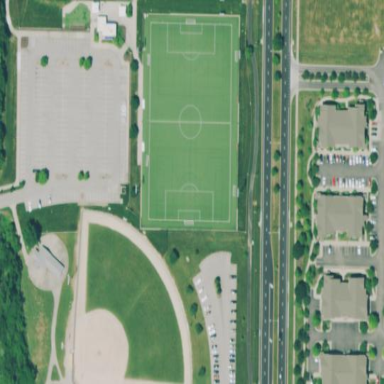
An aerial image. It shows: Artificial turf soccer pitch for leisure sports.